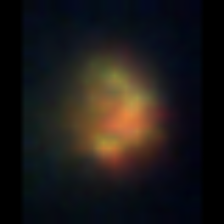
Taxon: Unknown_detritus
Group: Unknown